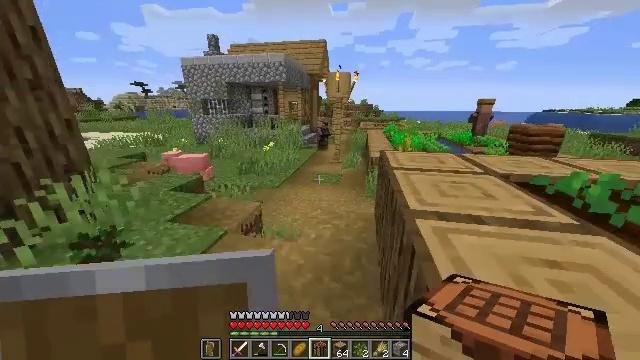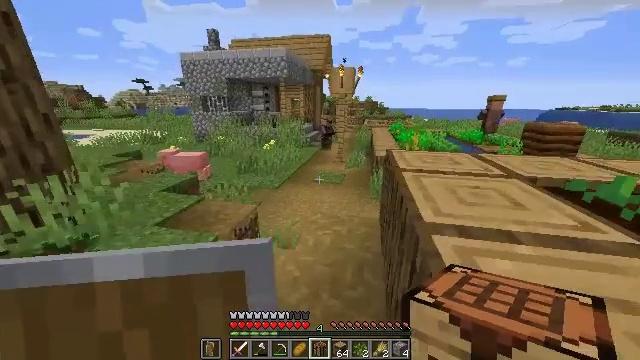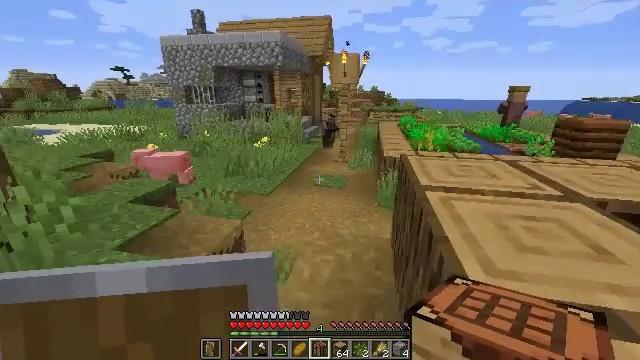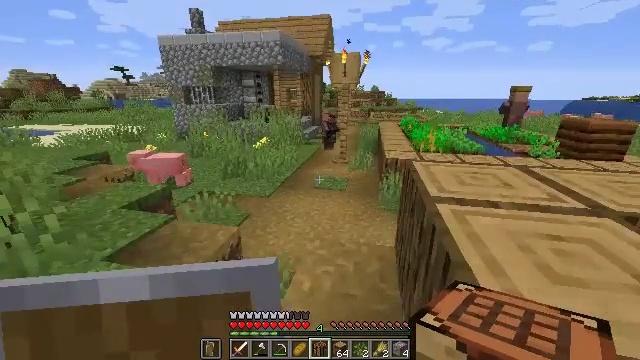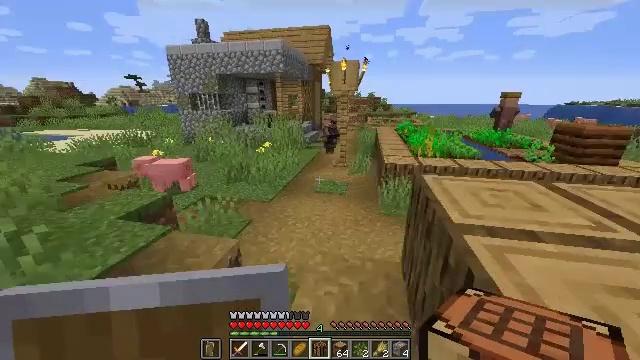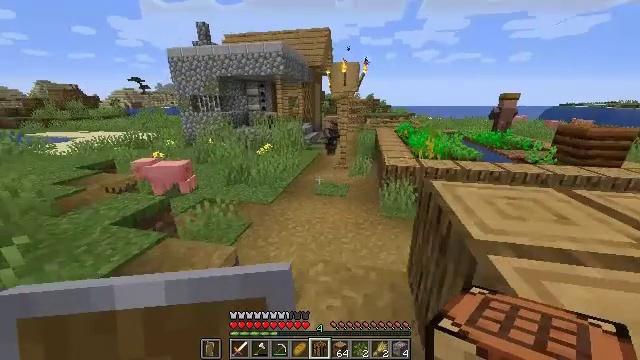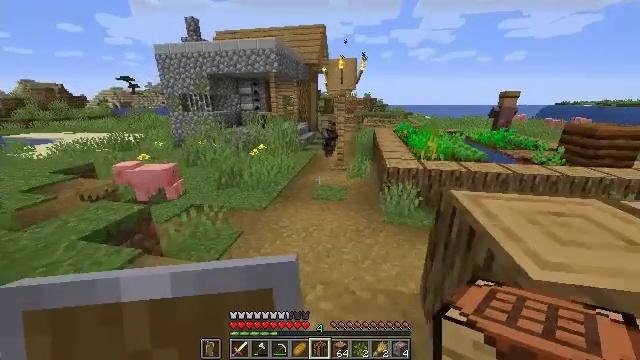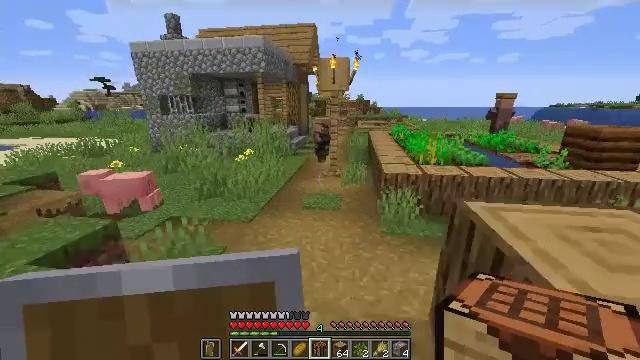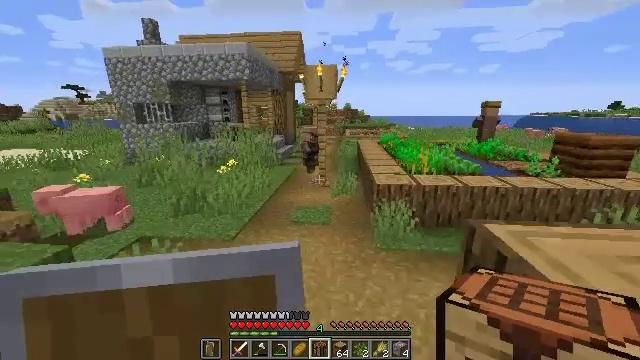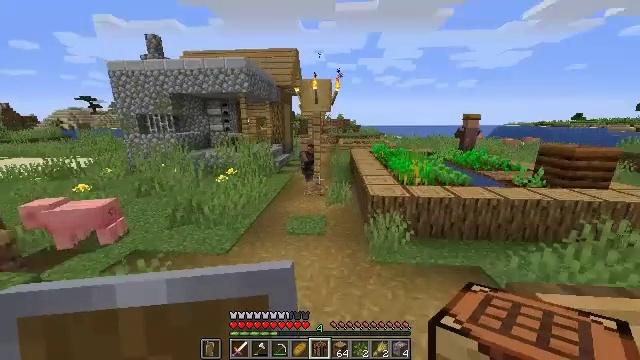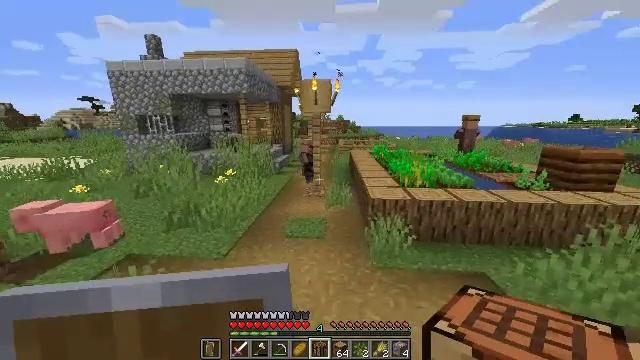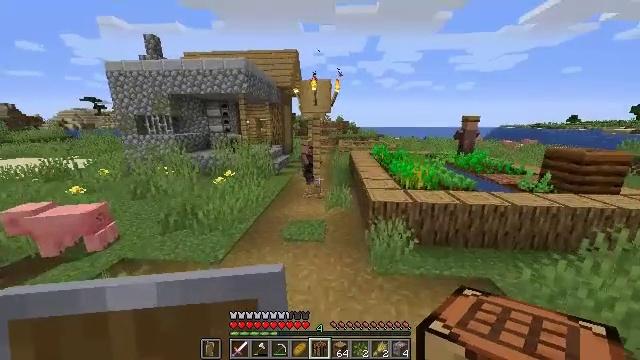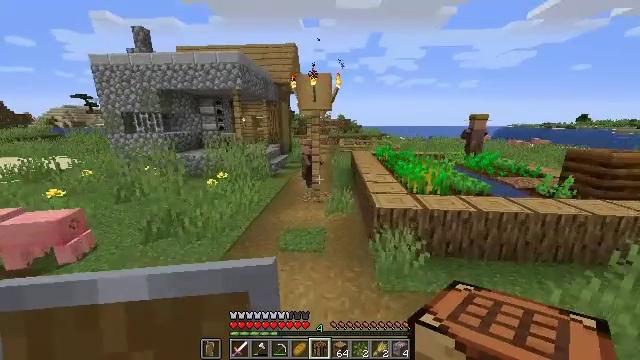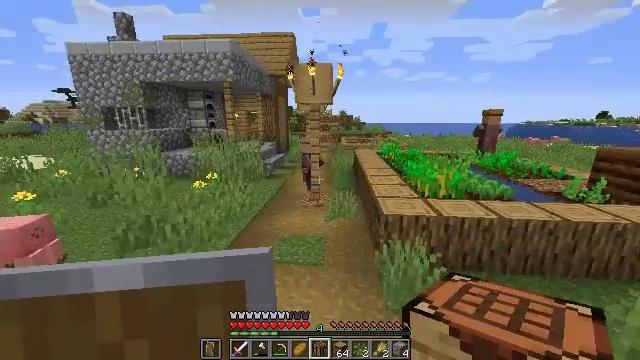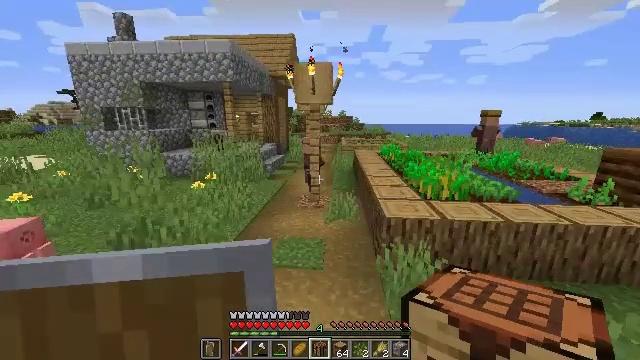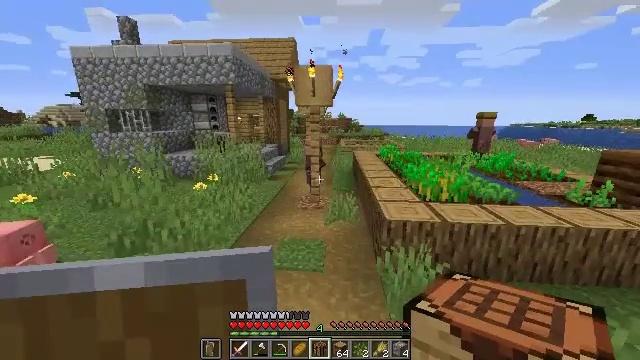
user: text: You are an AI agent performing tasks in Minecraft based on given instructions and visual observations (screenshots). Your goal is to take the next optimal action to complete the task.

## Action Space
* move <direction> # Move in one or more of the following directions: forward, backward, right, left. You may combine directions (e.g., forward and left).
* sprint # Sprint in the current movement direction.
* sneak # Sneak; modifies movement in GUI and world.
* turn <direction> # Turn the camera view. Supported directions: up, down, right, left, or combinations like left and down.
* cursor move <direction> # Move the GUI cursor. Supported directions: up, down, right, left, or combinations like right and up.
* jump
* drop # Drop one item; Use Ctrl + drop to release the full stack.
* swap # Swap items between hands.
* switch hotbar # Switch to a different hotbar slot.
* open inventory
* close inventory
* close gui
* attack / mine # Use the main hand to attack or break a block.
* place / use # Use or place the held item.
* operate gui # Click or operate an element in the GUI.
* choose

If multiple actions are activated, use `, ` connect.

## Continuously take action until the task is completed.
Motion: motion action
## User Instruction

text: Break the grindstone to collect it.
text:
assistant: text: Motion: move forward
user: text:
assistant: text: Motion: move forward, sprint
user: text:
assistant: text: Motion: move forward, sprint
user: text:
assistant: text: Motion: move forward, sprint
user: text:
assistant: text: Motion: move forward, sprint
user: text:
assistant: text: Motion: move forward, turn right
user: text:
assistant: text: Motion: move forward, turn right and up
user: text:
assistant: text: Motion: move forward, turn right and up
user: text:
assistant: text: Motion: move forward, turn right and up
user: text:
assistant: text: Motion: move forward
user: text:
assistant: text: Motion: move forward
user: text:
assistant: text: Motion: move forward
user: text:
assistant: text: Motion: move forward
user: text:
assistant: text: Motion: move forward
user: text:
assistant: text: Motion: move forward
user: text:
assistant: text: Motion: move forward
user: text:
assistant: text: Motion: move forward
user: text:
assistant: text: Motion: move forward
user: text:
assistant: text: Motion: move forward
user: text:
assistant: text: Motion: move forward, turn up
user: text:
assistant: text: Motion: move forward and move left, turn up
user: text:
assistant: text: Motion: move forward and move left
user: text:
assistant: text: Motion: move forward and move left, turn right
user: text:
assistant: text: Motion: move forward and move left, turn right
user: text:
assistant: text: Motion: move forward
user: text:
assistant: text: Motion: move forward, turn right
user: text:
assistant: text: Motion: move forward, turn right
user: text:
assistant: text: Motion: move forward and move right
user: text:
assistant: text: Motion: move forward and move right
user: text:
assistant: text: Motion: move forward and move right